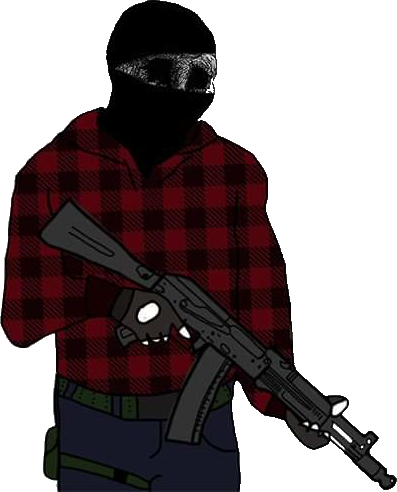
Label: 5_Withered_Wojak